Aerial crown-view tile of a tropical tree (Barro Colorado Island, Panama), acquired 20250715:
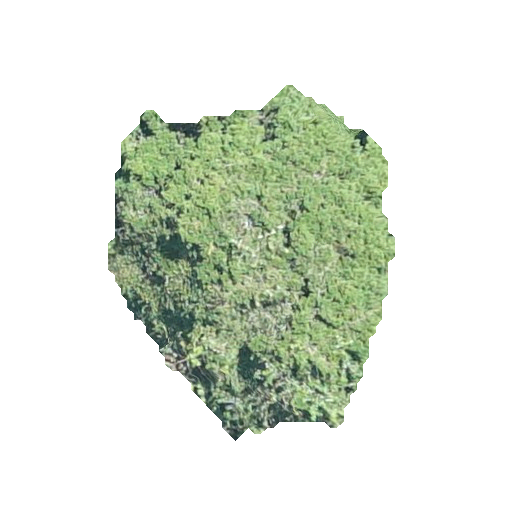
Species: Sloanea terniflora
GBIF accepted scientific name: Sloanea terniflora
Crown area: 108.693 m²